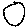
Label: circle